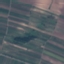
Land use / land cover class: PermanentCrop